Field crop: maize
Growth stage: 1
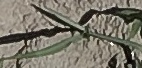
Species: sorghum